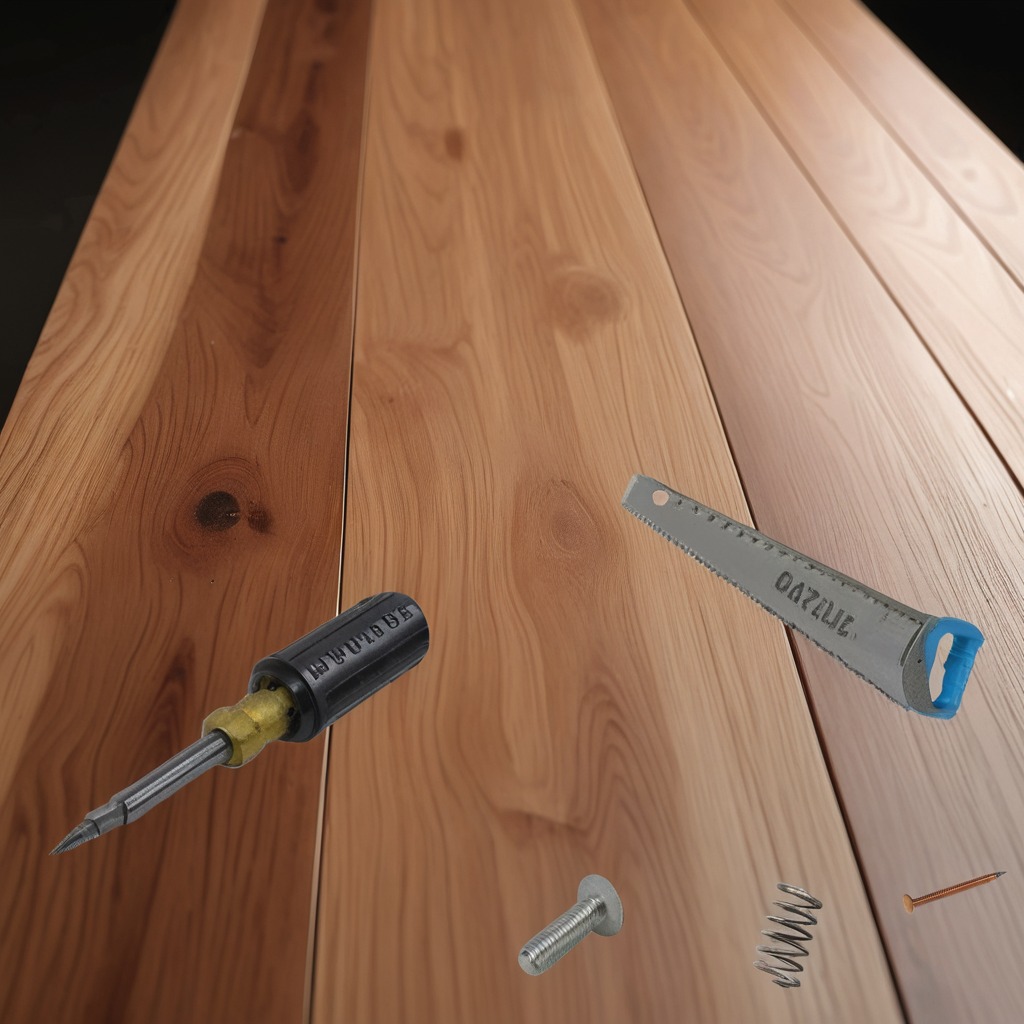
A metal machine screw, an iron nail, a coiled metal spring, a handheld metal saw, and a screwdriver are lying on the wooden table in a carpentry studio.